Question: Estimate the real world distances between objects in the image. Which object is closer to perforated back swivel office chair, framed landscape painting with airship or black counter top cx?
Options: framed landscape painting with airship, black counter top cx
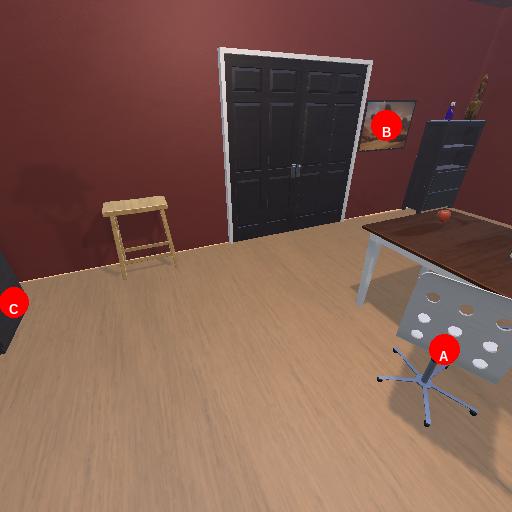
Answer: framed landscape painting with airship